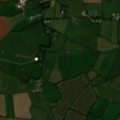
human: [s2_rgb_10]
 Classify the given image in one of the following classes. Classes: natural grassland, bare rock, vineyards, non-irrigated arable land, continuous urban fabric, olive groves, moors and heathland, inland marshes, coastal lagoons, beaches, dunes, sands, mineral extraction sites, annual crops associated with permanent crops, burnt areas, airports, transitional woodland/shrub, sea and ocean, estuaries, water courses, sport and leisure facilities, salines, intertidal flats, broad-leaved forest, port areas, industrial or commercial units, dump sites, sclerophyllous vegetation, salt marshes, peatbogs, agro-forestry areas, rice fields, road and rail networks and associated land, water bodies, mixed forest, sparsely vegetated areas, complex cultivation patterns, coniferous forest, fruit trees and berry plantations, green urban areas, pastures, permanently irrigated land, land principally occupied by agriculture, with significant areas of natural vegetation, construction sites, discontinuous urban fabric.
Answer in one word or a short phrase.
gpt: pastures